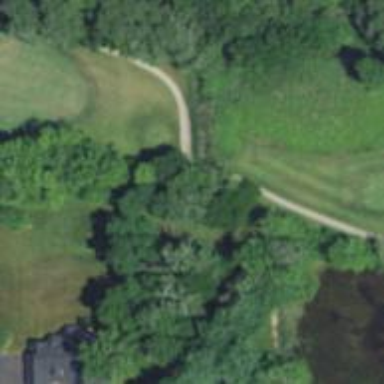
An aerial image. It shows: Service road on bridge for golf carts.